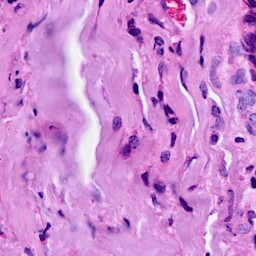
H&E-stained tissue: Breast